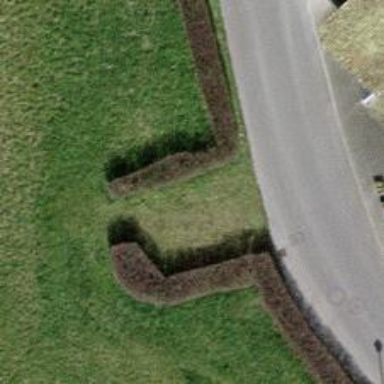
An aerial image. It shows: Hedge barrier.